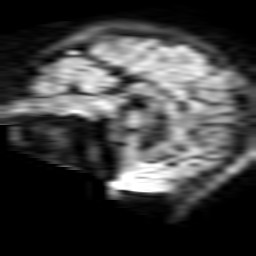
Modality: TRACE
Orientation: sagittal
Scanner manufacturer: philips
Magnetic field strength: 1.5 T
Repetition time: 4.77 s
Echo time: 0.07764 s